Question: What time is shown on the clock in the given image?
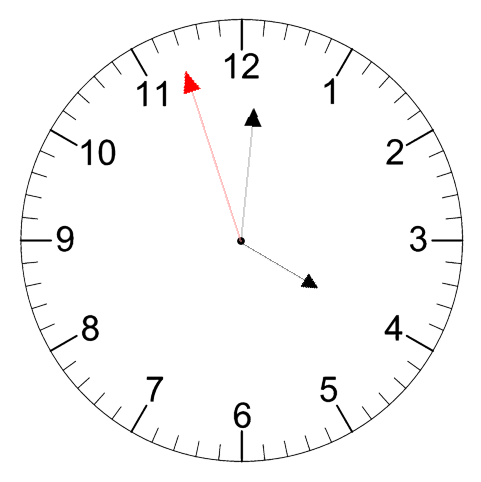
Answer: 04:00:57